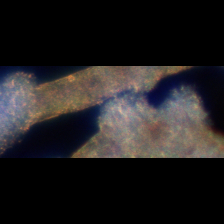
Taxon: Unknown_detritus
Group: Unknown